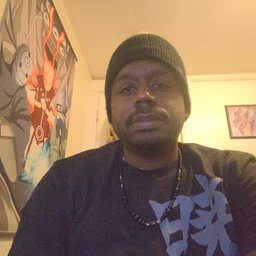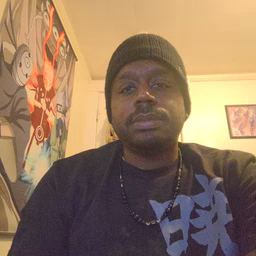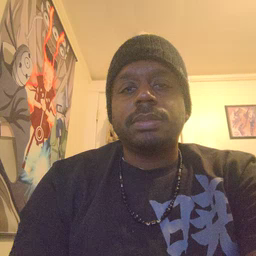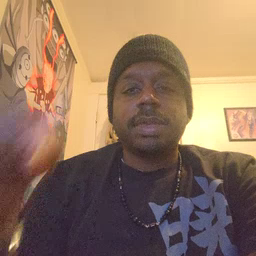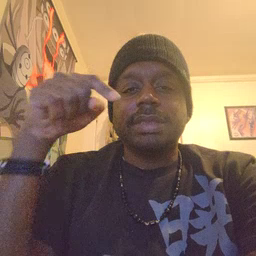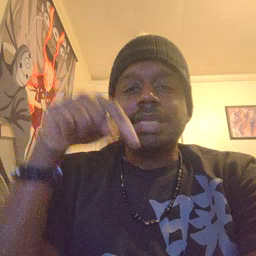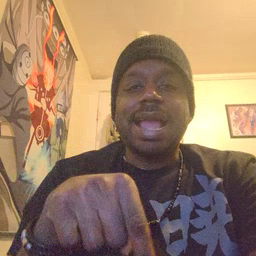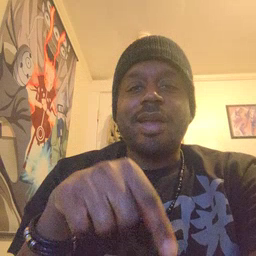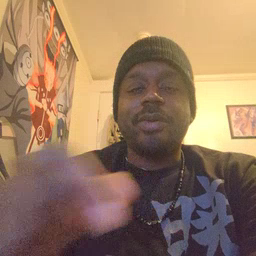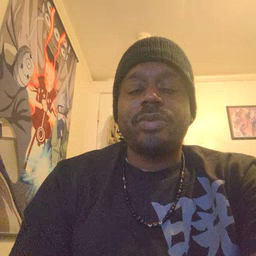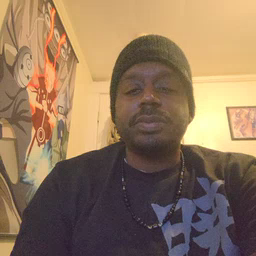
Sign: down